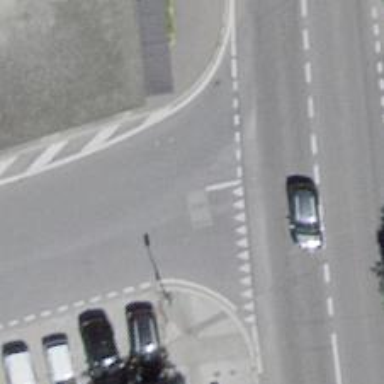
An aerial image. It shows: Unmarked crossing on the road.